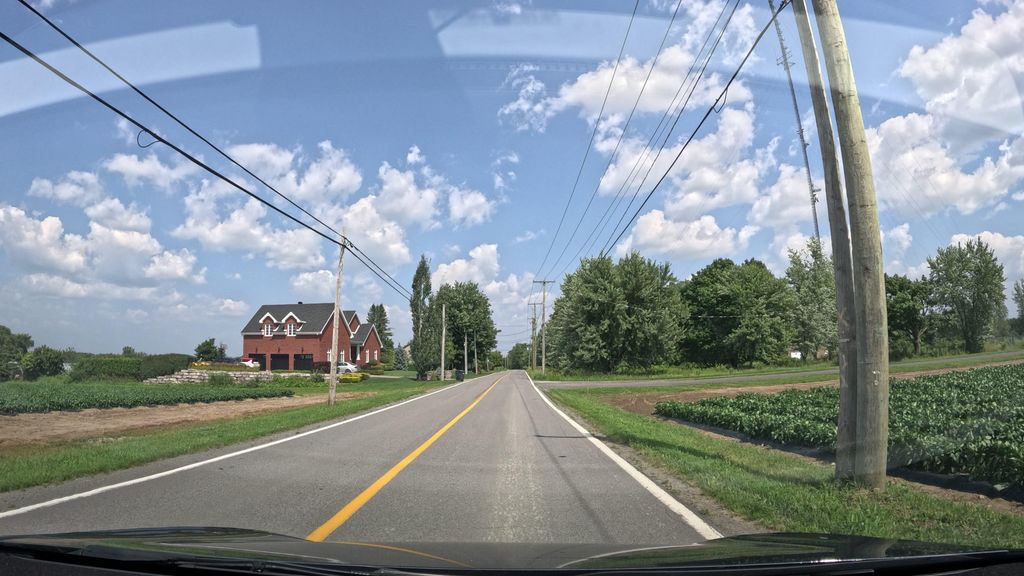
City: montreal